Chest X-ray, PA view. Patient: 32 years old, sex F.
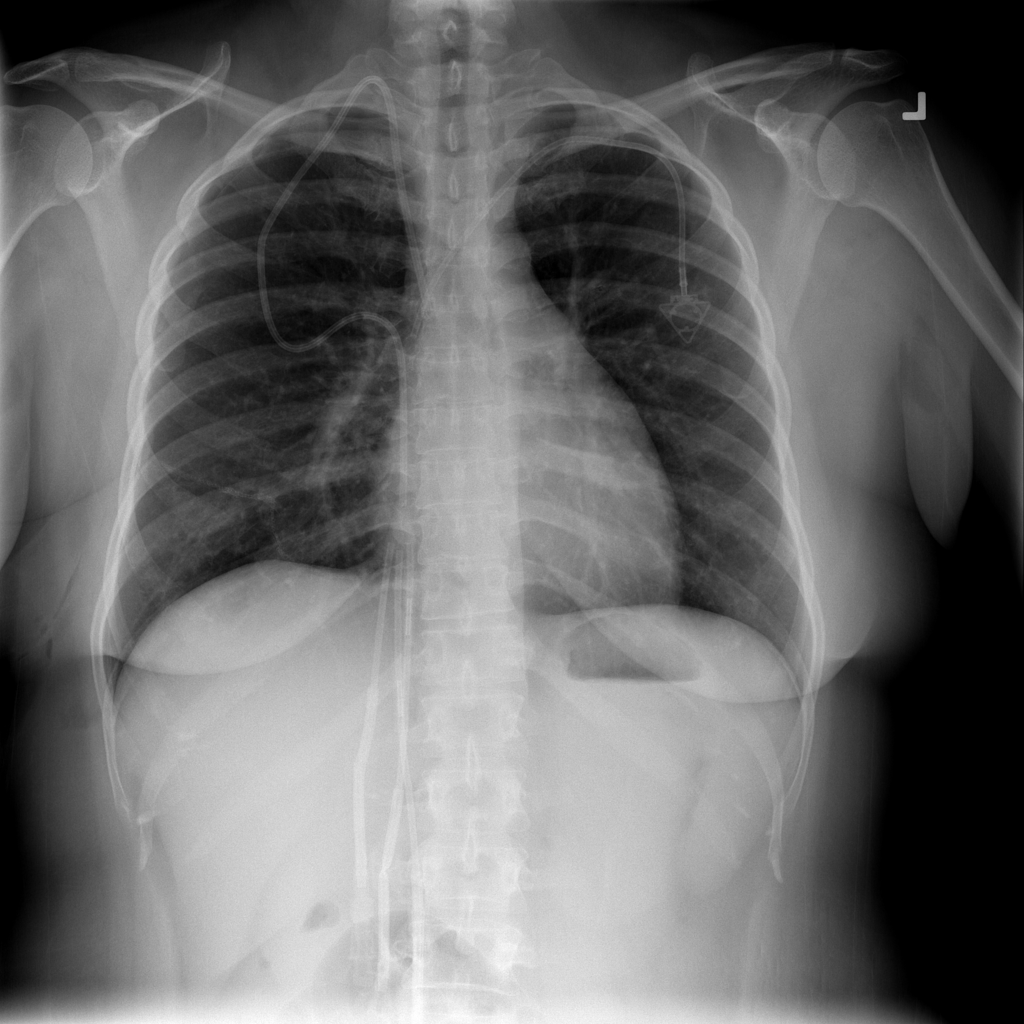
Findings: Pneumothorax